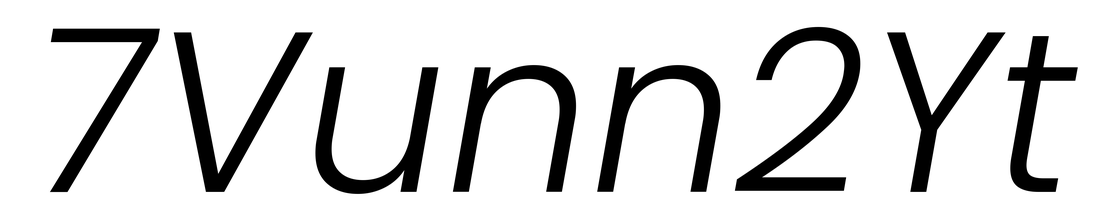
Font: Poppins-LightItalic